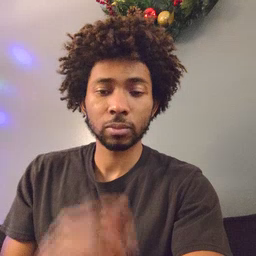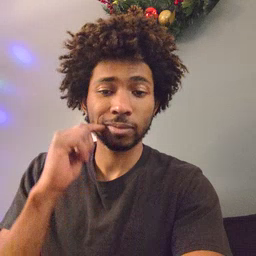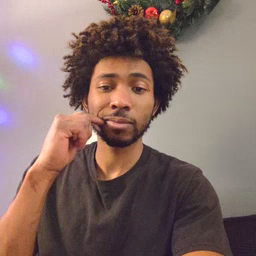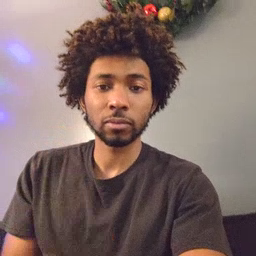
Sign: smile